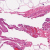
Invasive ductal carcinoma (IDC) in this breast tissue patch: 0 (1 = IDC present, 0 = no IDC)